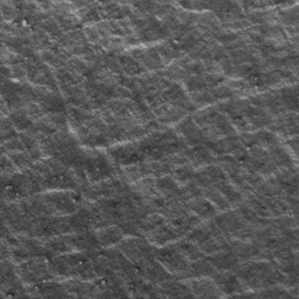
Label: frost